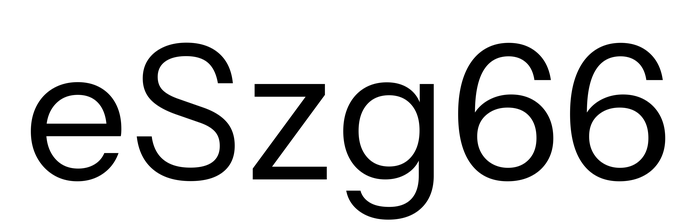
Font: InstrumentSans_Regular